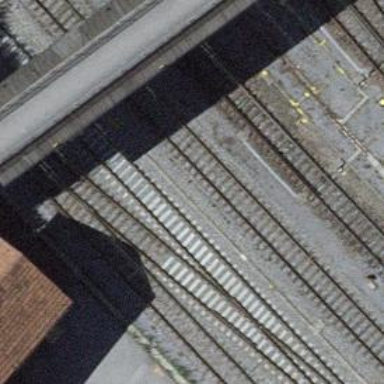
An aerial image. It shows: Siding railway line with electrified contact line for the trains.